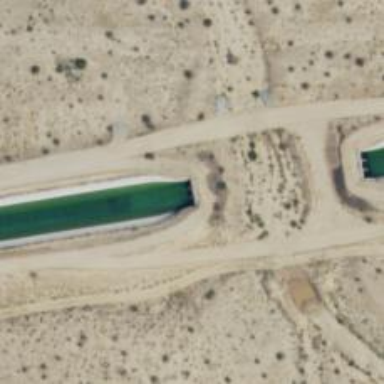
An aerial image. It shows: Culvert tunnel through water canal.